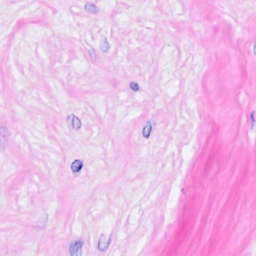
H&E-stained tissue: Breast